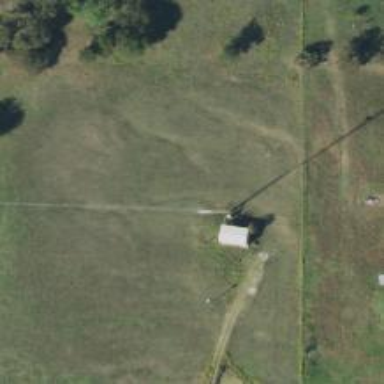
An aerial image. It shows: Man-made mast used for communication purposes.